Question: Under Windows 7 SP1 (64 bit), I have been using a 'git' repository stored on SMB share made available by a Linux machine. I've made it available offline (right-click in Win7 Explorer, select "Always available offline") and I dimly remember the directory is being indexed by Win7.
I've made some commits, resets, branches and the like with TortoiseGit and I never got any warnings or error messages. When looking at the shared directory from my local machine, everything looks fine, but when I look at the file share from another machine, I see that the MS Word 2010 file (.docm) I've been working on is gone (!) and there are lots of .tmp files in the directory, all corresponding to different versions of that Word file:

While I managed to work out that the last .tmp file is what I was looking for, this is not really nice to work with...
Has anyone seen such a problem? Can TortoiseGit be made to work with Windows 7's "work available offline" functionality?
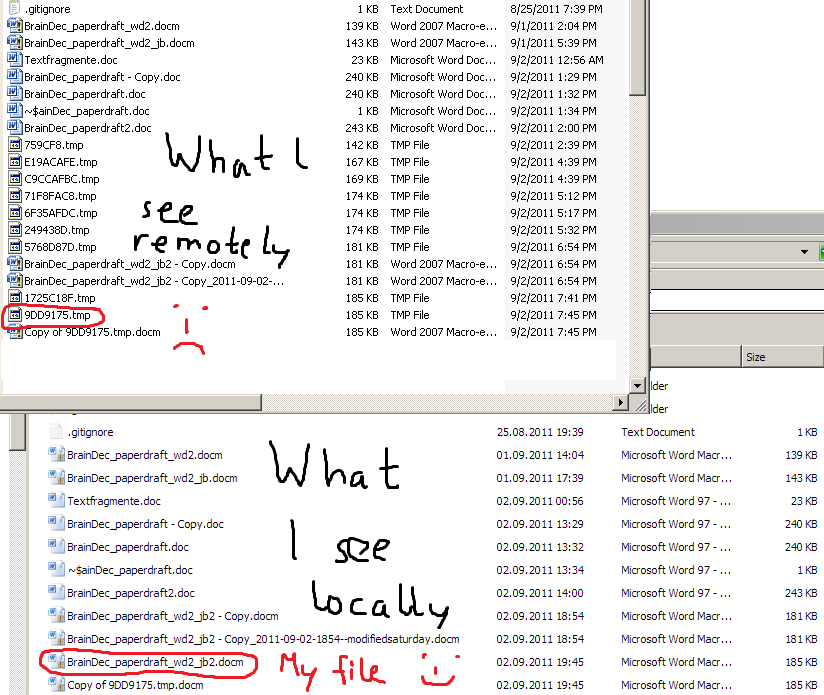
Answer: It looks like it's incompatible with offline dirs, seeing what you noticed. But given the fact that git is distributed, I don't see any interest in working in this manner, since cloning the repository from the SMB share to your local machine does what you want, with much more features and controls that Git gives to you